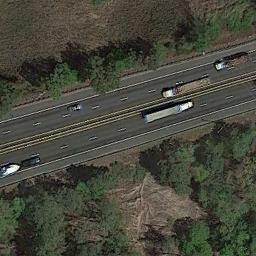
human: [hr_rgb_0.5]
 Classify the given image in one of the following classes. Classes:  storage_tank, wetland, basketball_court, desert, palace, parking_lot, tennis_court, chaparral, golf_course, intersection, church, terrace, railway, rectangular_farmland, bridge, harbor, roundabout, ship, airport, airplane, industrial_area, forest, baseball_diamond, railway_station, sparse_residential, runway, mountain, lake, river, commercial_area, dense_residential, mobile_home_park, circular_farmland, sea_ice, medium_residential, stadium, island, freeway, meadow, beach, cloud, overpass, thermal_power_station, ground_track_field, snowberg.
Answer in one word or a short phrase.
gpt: freeway